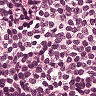
Metastatic tissue present: no